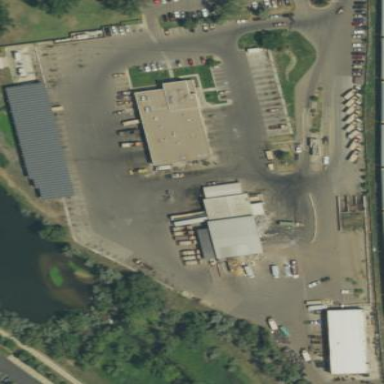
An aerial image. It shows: Waste transfer station.